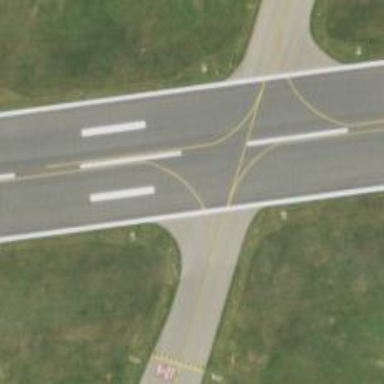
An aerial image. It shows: Image of taxiway at airport.